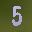
Label: 5